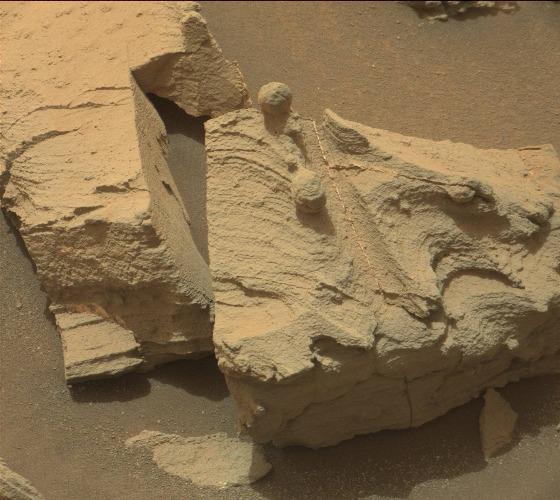
Terrain classes present: Bedrock, Gravel / Sand / Soil, Rock, Shadow